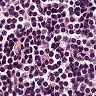
Metastatic tissue present: no